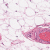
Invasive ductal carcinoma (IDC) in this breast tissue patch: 0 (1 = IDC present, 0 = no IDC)